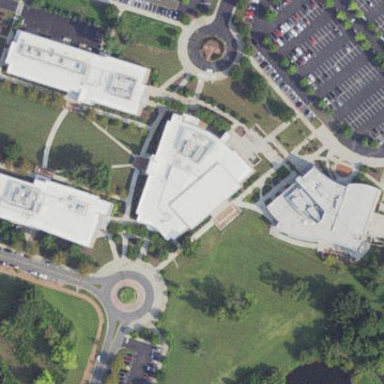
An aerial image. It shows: College building.